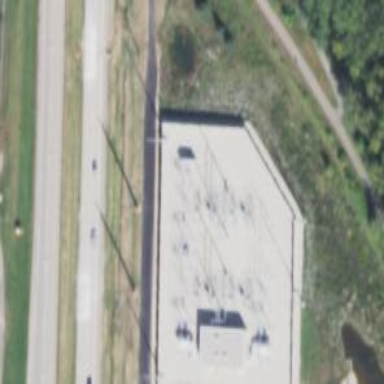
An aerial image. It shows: Power tower.